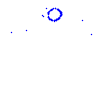
Particle: proton